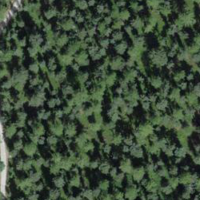
EUNIS habitat code: 43
Species observed at this site:
Vaccinium myrtillus
Rhododendron ferrugineum